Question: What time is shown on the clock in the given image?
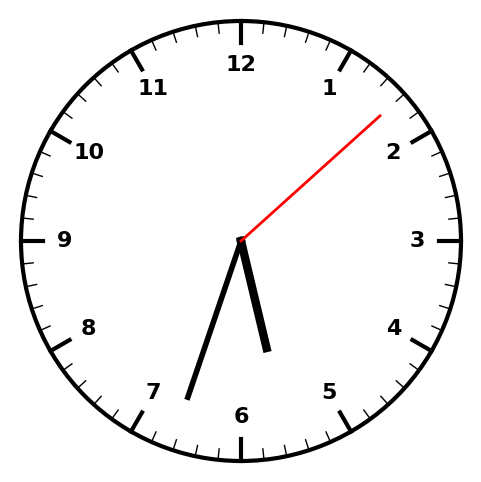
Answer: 05:33:08